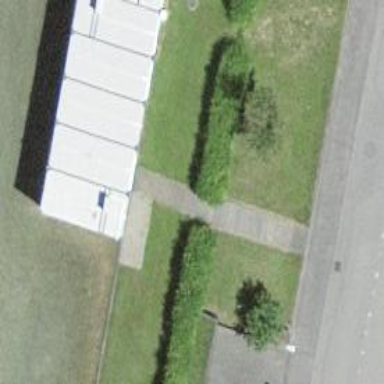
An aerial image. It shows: Entrance with barrier.